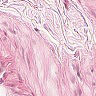
Metastatic tissue present: no